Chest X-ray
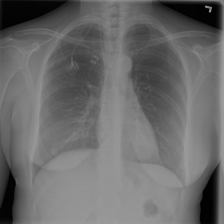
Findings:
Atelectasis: negative
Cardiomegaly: negative
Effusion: negative
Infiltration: negative
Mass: negative
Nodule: negative
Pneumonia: negative
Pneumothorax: negative
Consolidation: negative
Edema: negative
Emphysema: negative
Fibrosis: negative
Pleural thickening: negative
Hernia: negative